Field crop: maize
Growth stage: 2
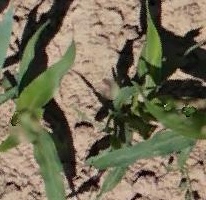
Species: maize